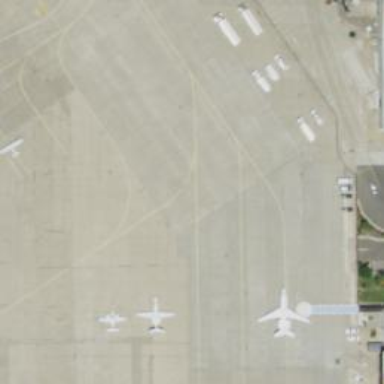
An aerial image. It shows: Image of taxiway at airport.